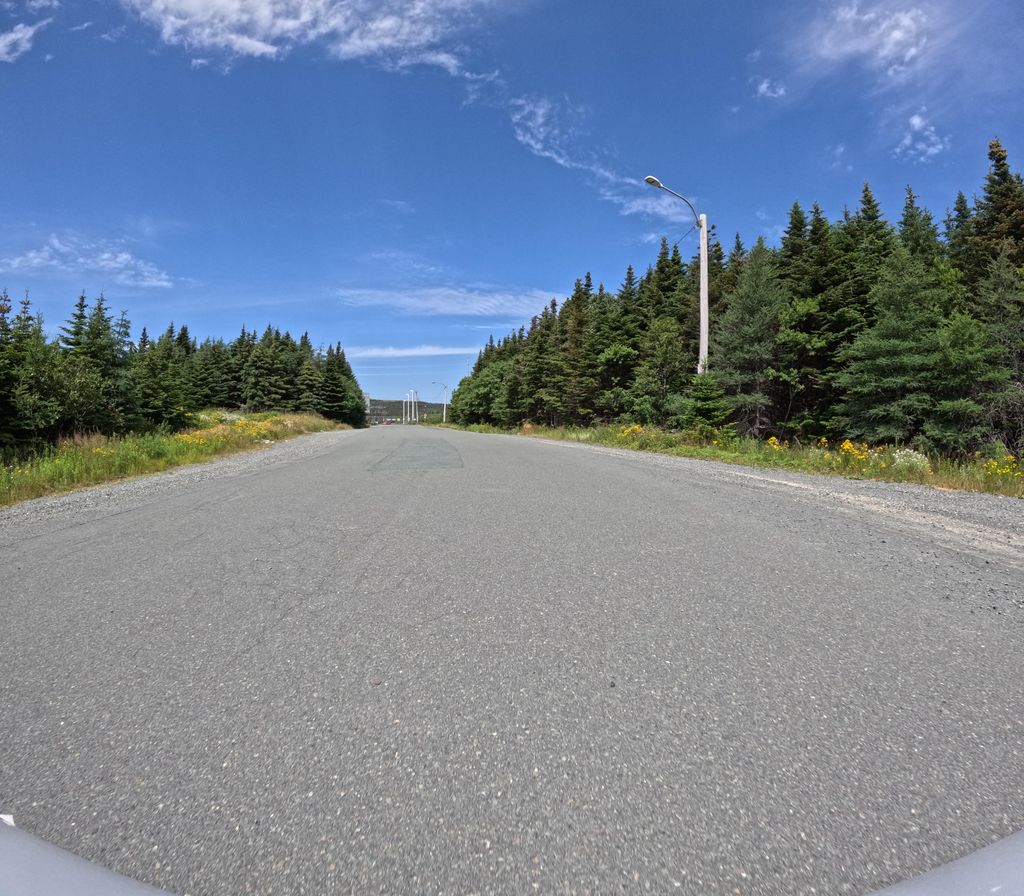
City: st_johns